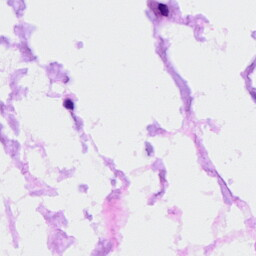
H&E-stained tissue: Ovarian